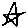
Label: star